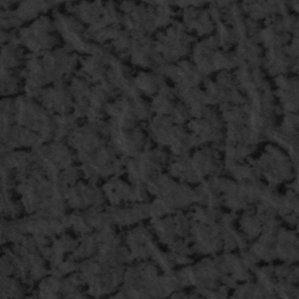
Label: frost